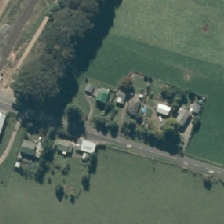
Land cover: urban_build_up